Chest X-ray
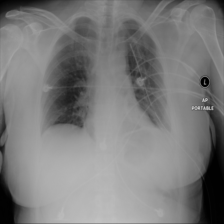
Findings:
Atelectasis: negative
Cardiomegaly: negative
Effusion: negative
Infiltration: negative
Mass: negative
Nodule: negative
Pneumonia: negative
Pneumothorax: negative
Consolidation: negative
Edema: negative
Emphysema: negative
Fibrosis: negative
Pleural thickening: negative
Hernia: negative